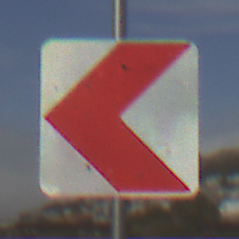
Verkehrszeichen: RichtungstafelnInKurvenKleinRechts
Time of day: MorningAfternoon
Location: Outdoor (Suburban)
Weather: PartlyCloudy
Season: NotSpecified
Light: Natural